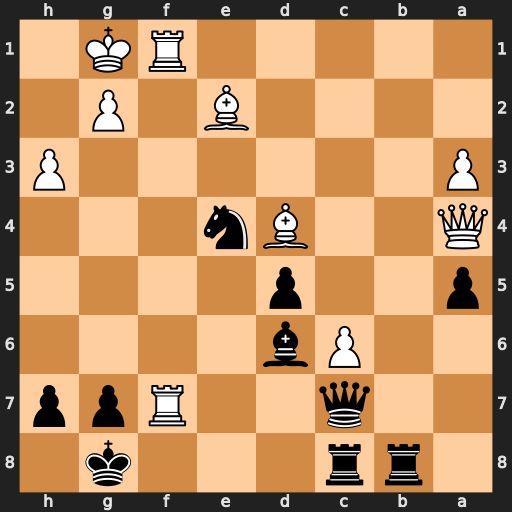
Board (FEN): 1rr3k1/2q2Rpp/2Pb4/p2p4/Q2Bn3/P6P/4B1P1/5RK1
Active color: b
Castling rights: -
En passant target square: -
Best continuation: Bh2+ Kh1 Ng3+ Kxh2 Nxf1+